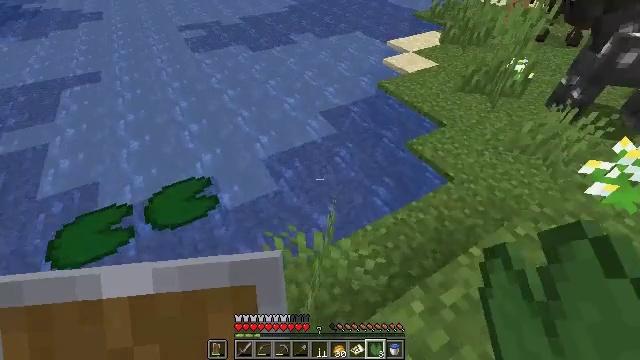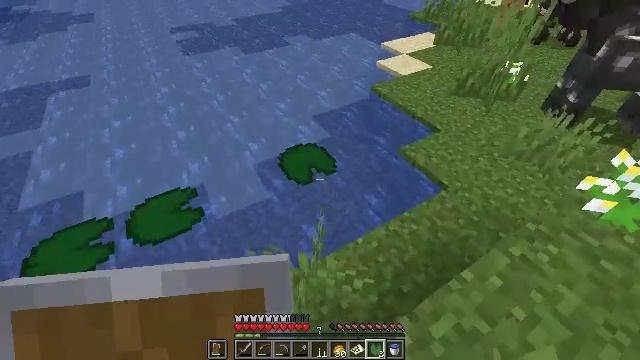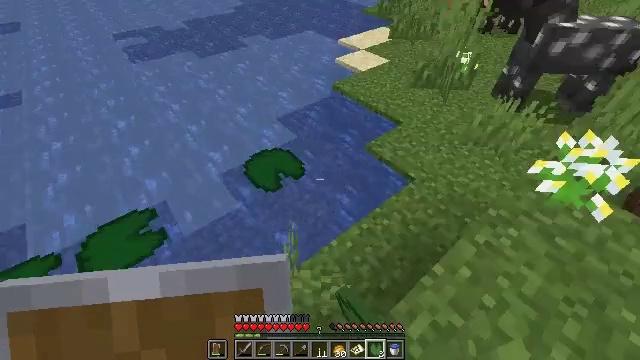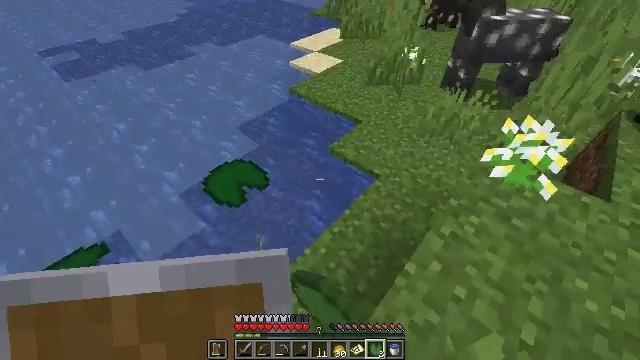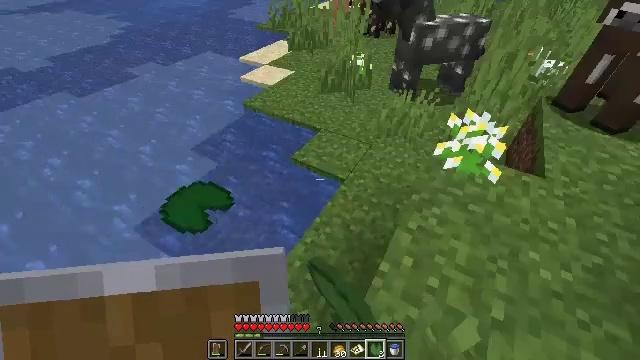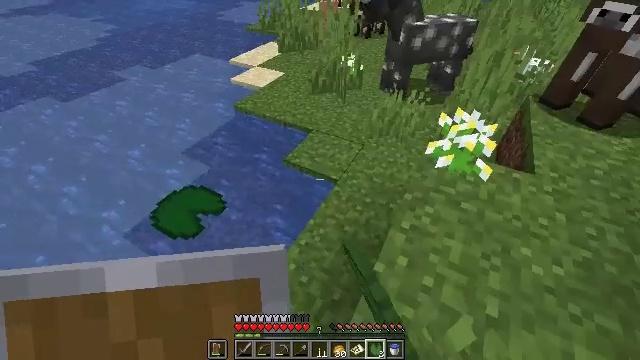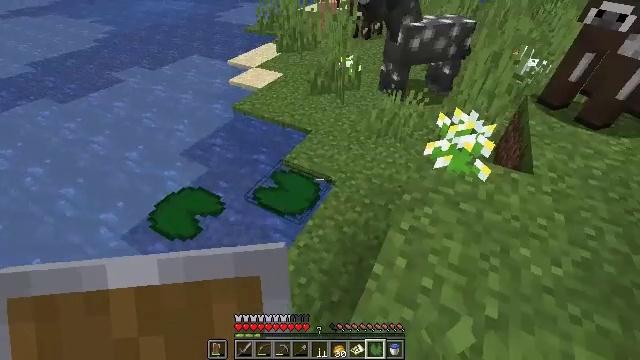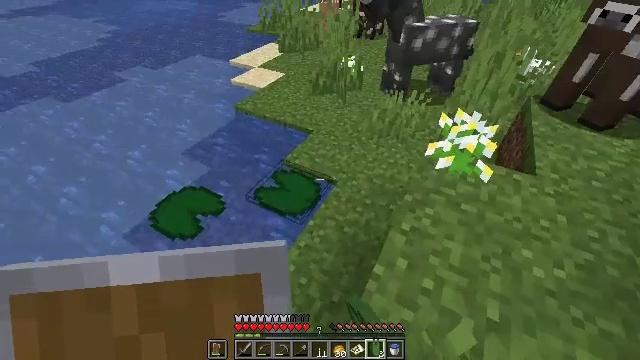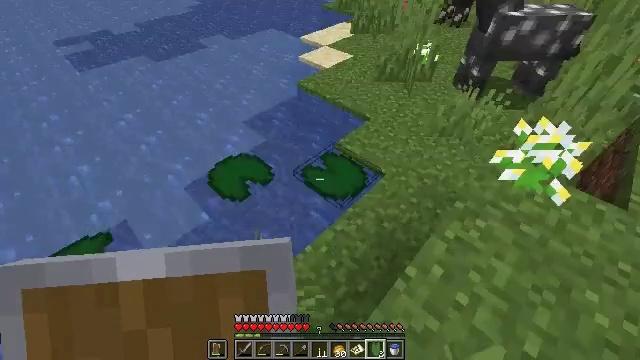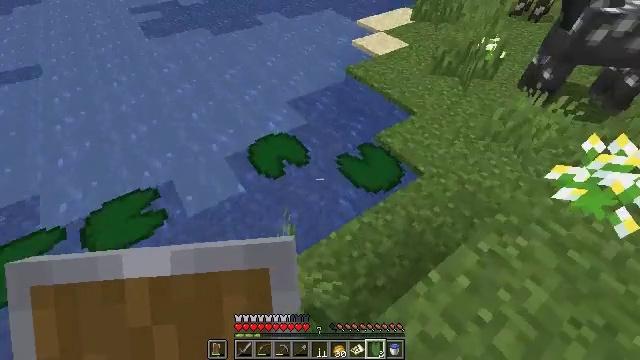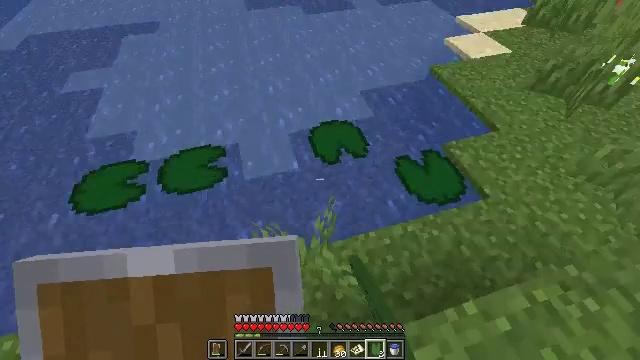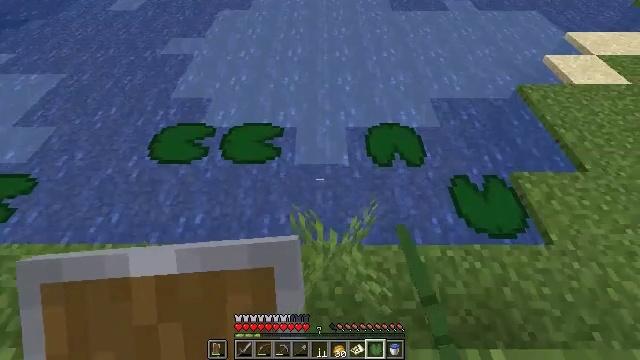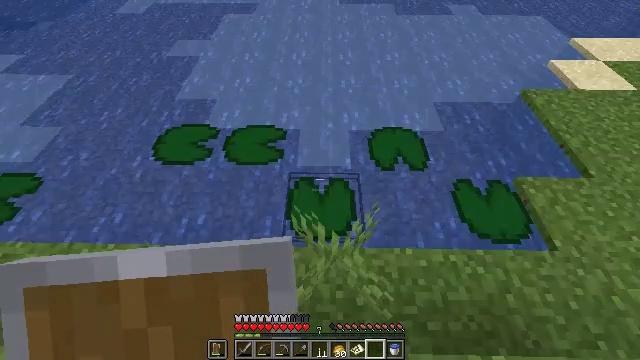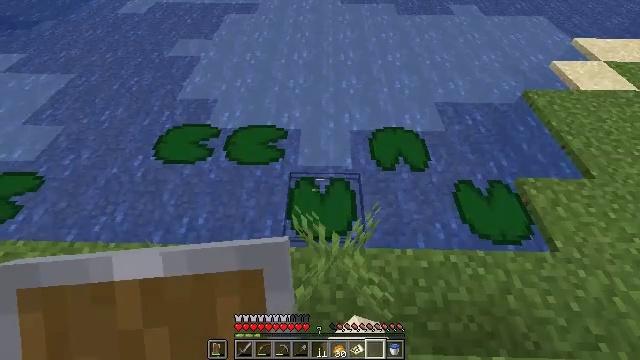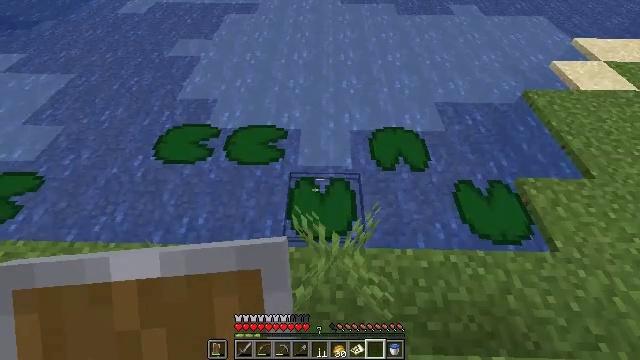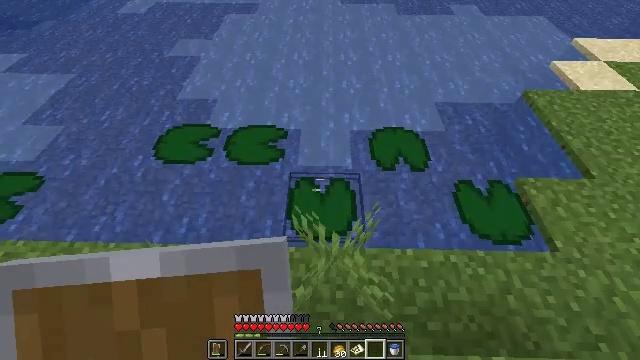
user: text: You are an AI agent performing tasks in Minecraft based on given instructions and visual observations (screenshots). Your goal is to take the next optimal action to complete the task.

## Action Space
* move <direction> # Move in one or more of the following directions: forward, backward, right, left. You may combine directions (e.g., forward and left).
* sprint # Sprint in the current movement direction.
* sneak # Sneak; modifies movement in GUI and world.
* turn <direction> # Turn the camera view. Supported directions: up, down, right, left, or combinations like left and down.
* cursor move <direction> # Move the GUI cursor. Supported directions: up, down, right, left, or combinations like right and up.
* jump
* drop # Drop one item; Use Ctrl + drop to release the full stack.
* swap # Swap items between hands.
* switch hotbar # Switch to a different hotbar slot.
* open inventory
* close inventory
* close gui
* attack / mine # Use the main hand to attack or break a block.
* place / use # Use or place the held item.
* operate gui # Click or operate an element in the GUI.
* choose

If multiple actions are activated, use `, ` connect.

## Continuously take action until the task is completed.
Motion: motion action
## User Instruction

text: Mine the blue orchid from the ground.
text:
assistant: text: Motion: move forward and move right, use / place
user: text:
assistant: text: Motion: turn right
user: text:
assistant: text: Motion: turn right
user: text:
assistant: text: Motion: turn right and up
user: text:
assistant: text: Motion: turn right
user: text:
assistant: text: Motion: use / place
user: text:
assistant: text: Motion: no_op
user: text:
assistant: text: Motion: turn left and down
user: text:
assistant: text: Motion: turn left and down
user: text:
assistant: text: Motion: turn left and down
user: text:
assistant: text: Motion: turn left and down
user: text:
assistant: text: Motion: use / place
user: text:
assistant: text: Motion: use / place
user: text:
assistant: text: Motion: no_op
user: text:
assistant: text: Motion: no_op
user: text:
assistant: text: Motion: no_op
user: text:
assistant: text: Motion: no_op
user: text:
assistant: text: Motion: turn right and up
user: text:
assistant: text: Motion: turn right and up
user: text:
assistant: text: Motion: turn right and up
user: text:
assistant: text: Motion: move right, turn right and up
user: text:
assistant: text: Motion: move forward and move right, turn right and up
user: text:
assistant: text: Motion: move forward, turn up
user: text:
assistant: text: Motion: move forward, sprint
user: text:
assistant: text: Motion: move forward, sprint
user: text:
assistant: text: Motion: move forward, sprint
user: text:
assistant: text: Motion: move forward, turn right and down
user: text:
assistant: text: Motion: move forward
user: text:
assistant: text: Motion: move forward, jump
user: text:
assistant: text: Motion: move forward, turn up, jump